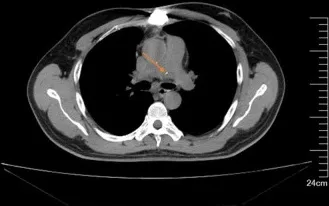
(B) Postoperative computed tomography scan showed no residual and no recurrence of the tumor.
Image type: radiology (ct)